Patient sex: F
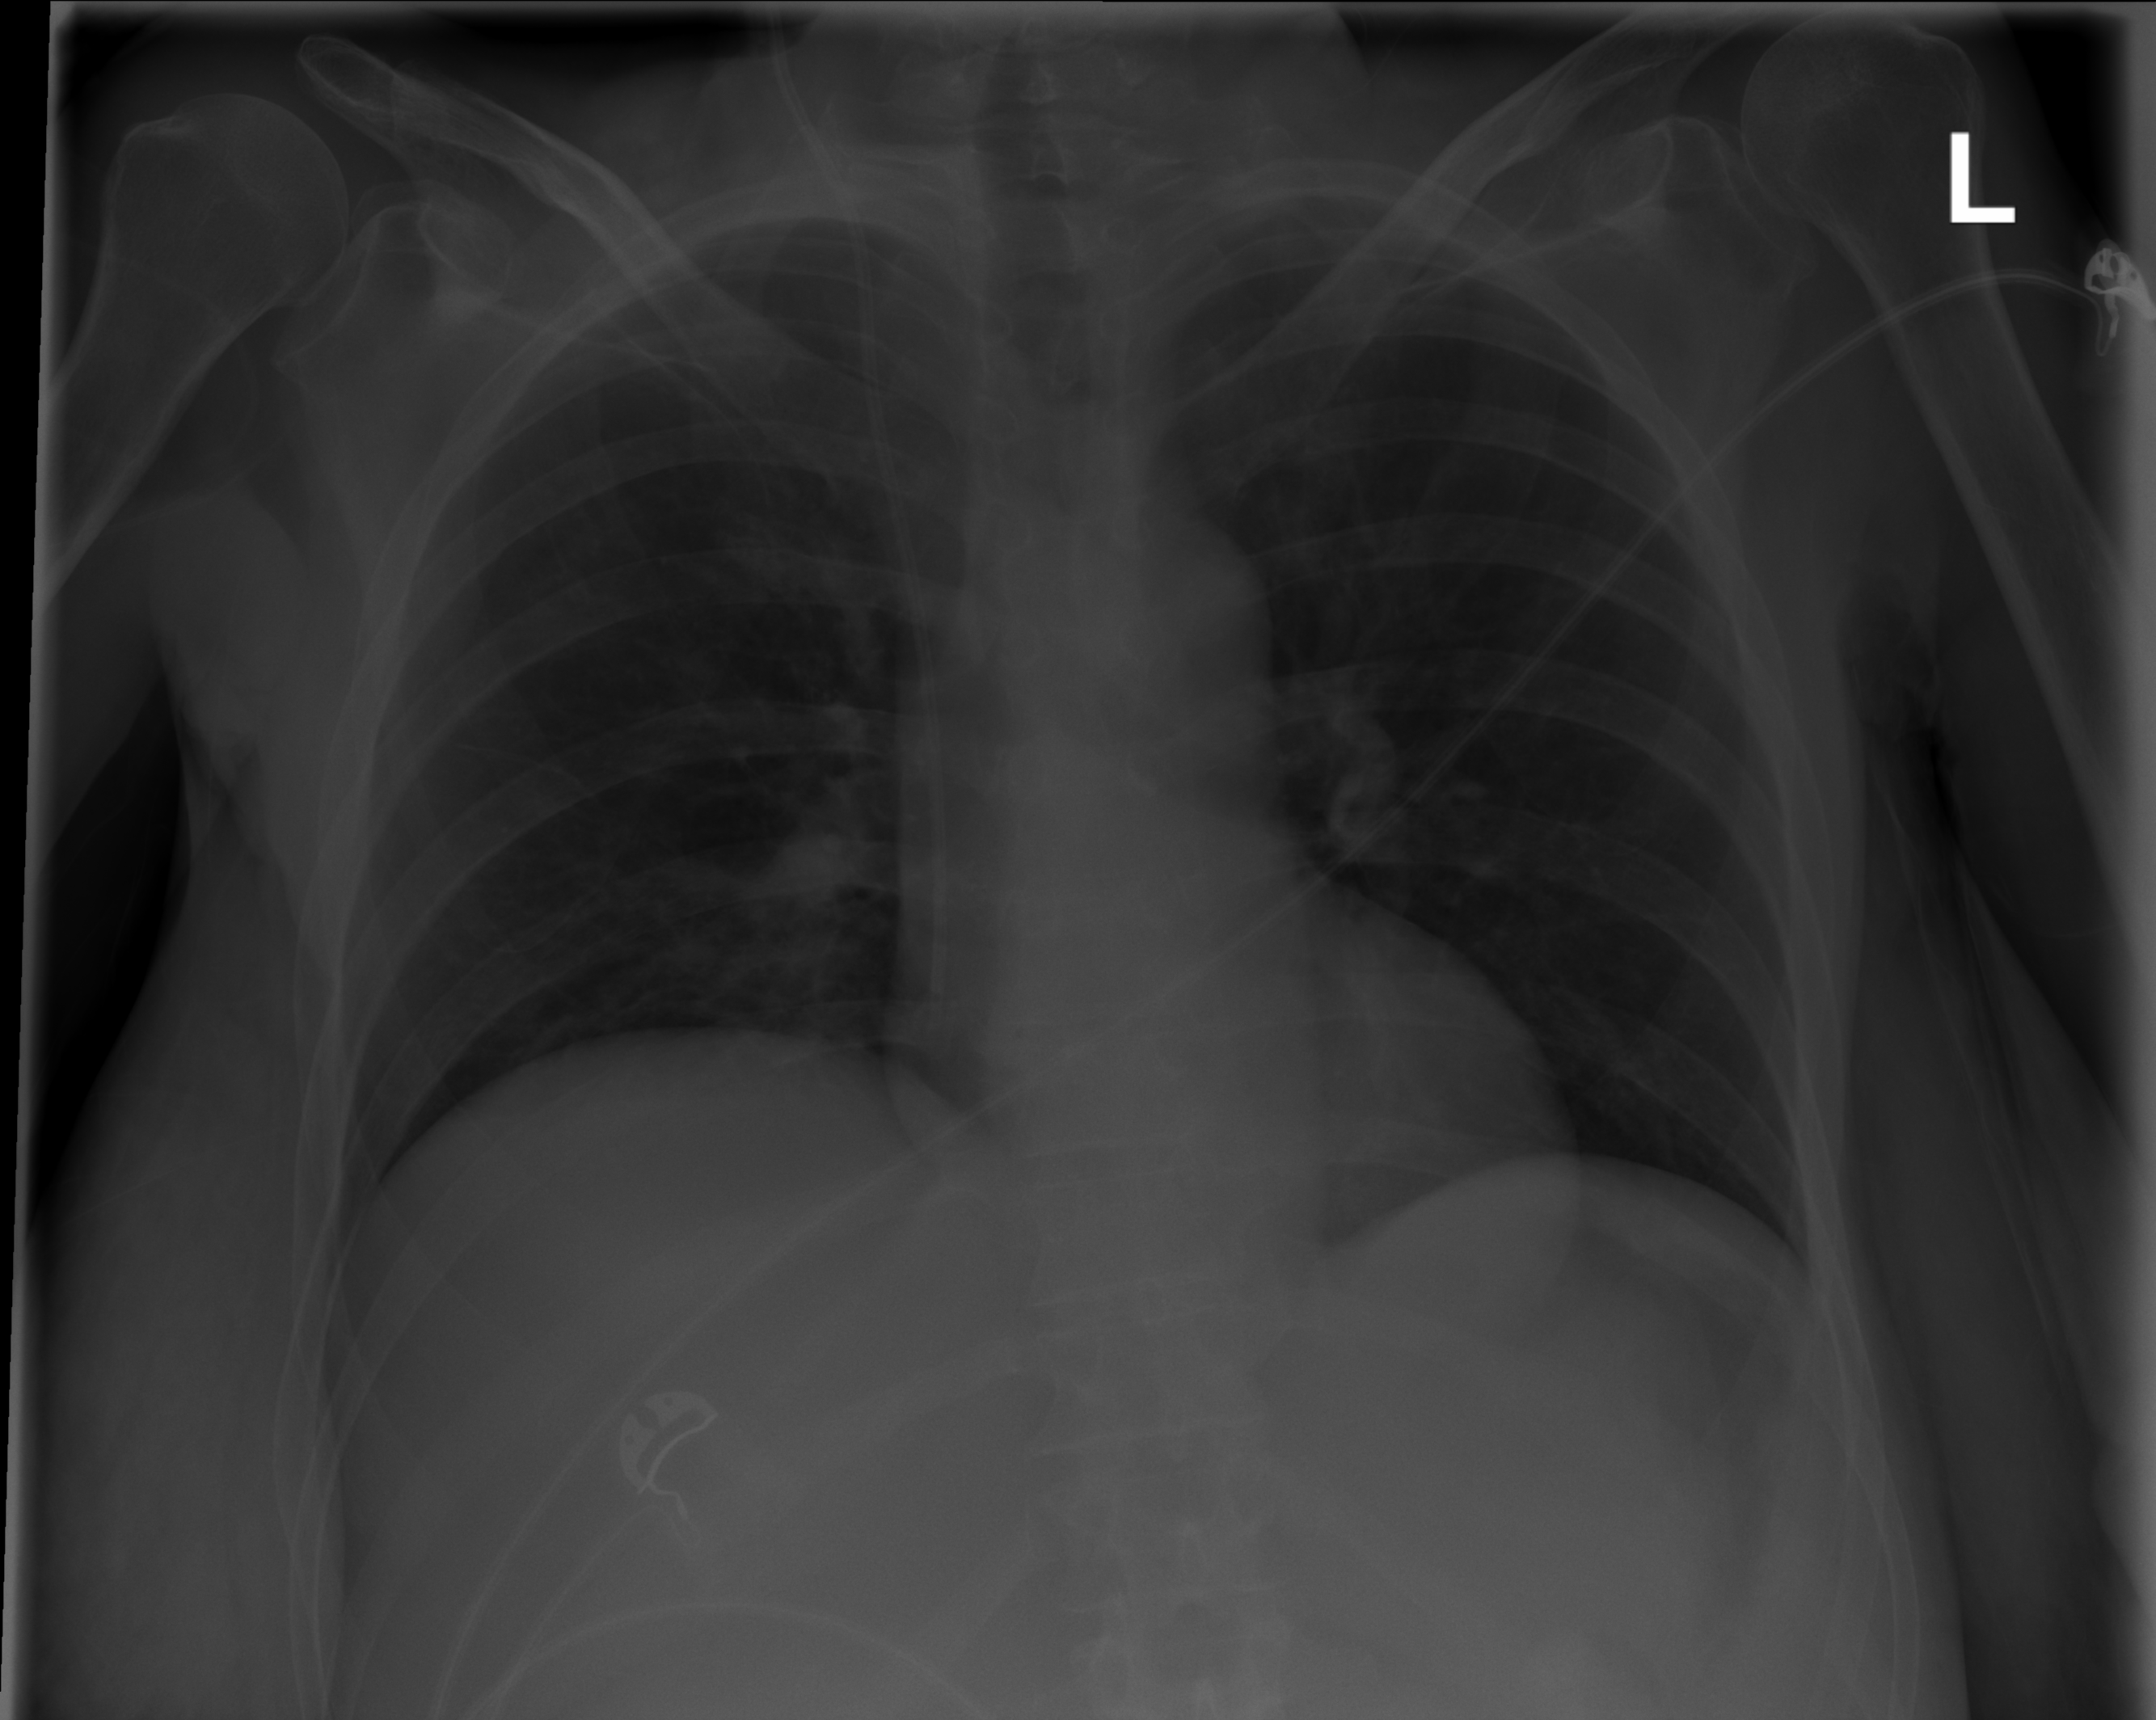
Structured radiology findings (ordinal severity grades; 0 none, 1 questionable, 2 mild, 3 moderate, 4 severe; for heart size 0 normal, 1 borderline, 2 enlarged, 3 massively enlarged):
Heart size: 0
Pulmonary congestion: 0
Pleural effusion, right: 0
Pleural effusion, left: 0
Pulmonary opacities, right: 0
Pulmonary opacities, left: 0
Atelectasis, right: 2
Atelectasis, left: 2